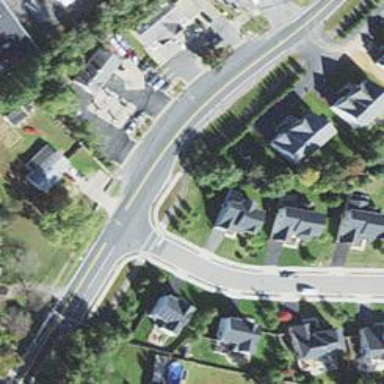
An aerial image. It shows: Stop road.